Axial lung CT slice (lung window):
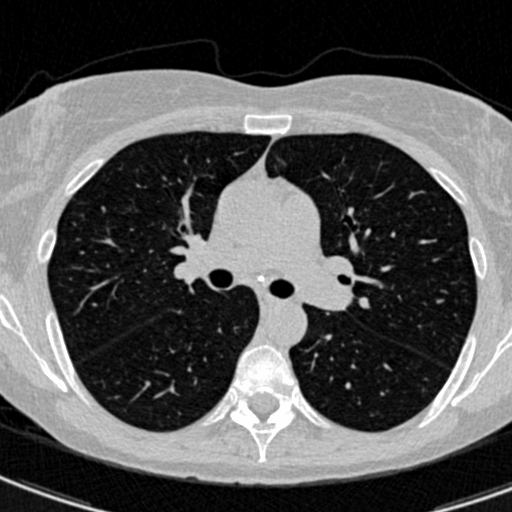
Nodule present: no